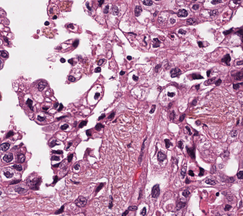
Tumor epithelial tissue: yes
Tumor-associated stroma tissue: yes
Normal tissue: no